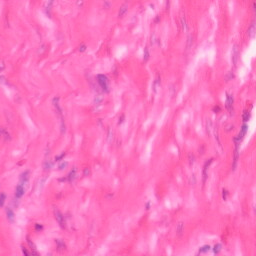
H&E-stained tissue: Colon